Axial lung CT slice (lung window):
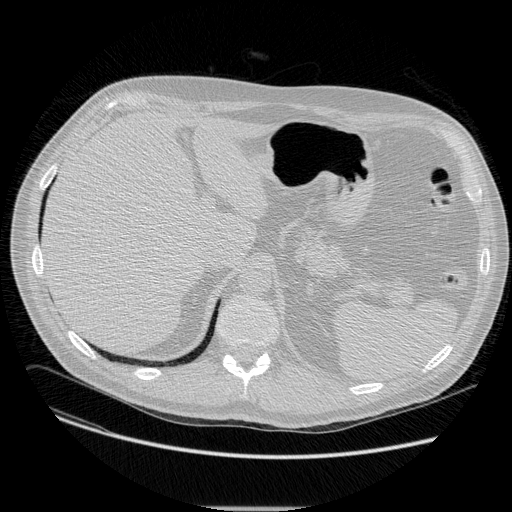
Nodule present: no